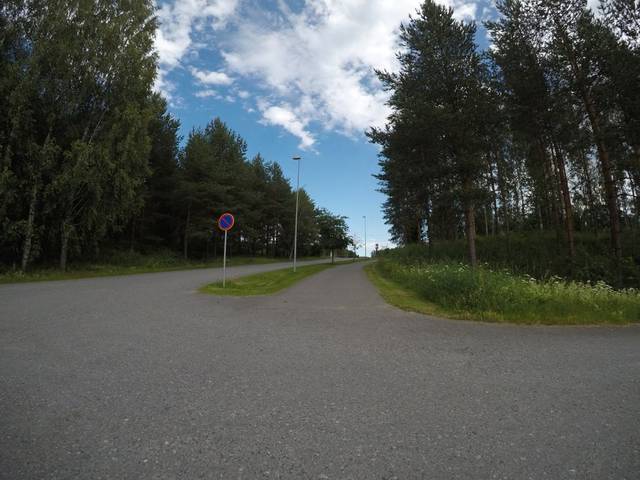
Region: Finland
Coordinates: 60.978, 24.436